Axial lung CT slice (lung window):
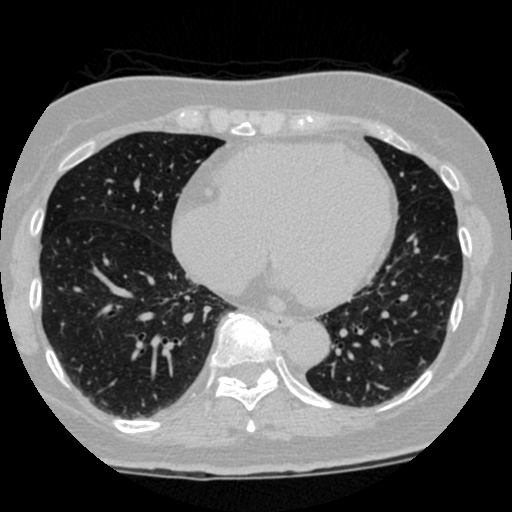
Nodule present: no